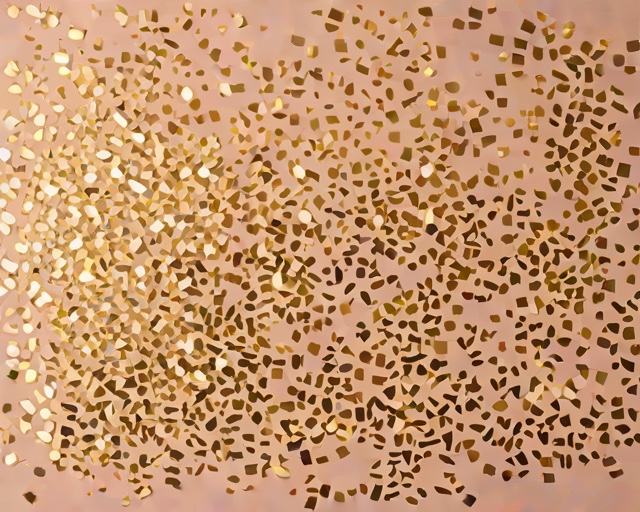
Category: Anniversary